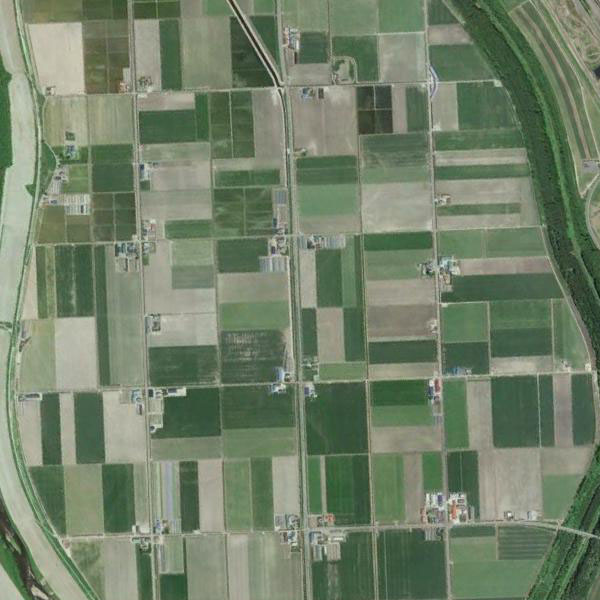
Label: Farmland